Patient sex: F
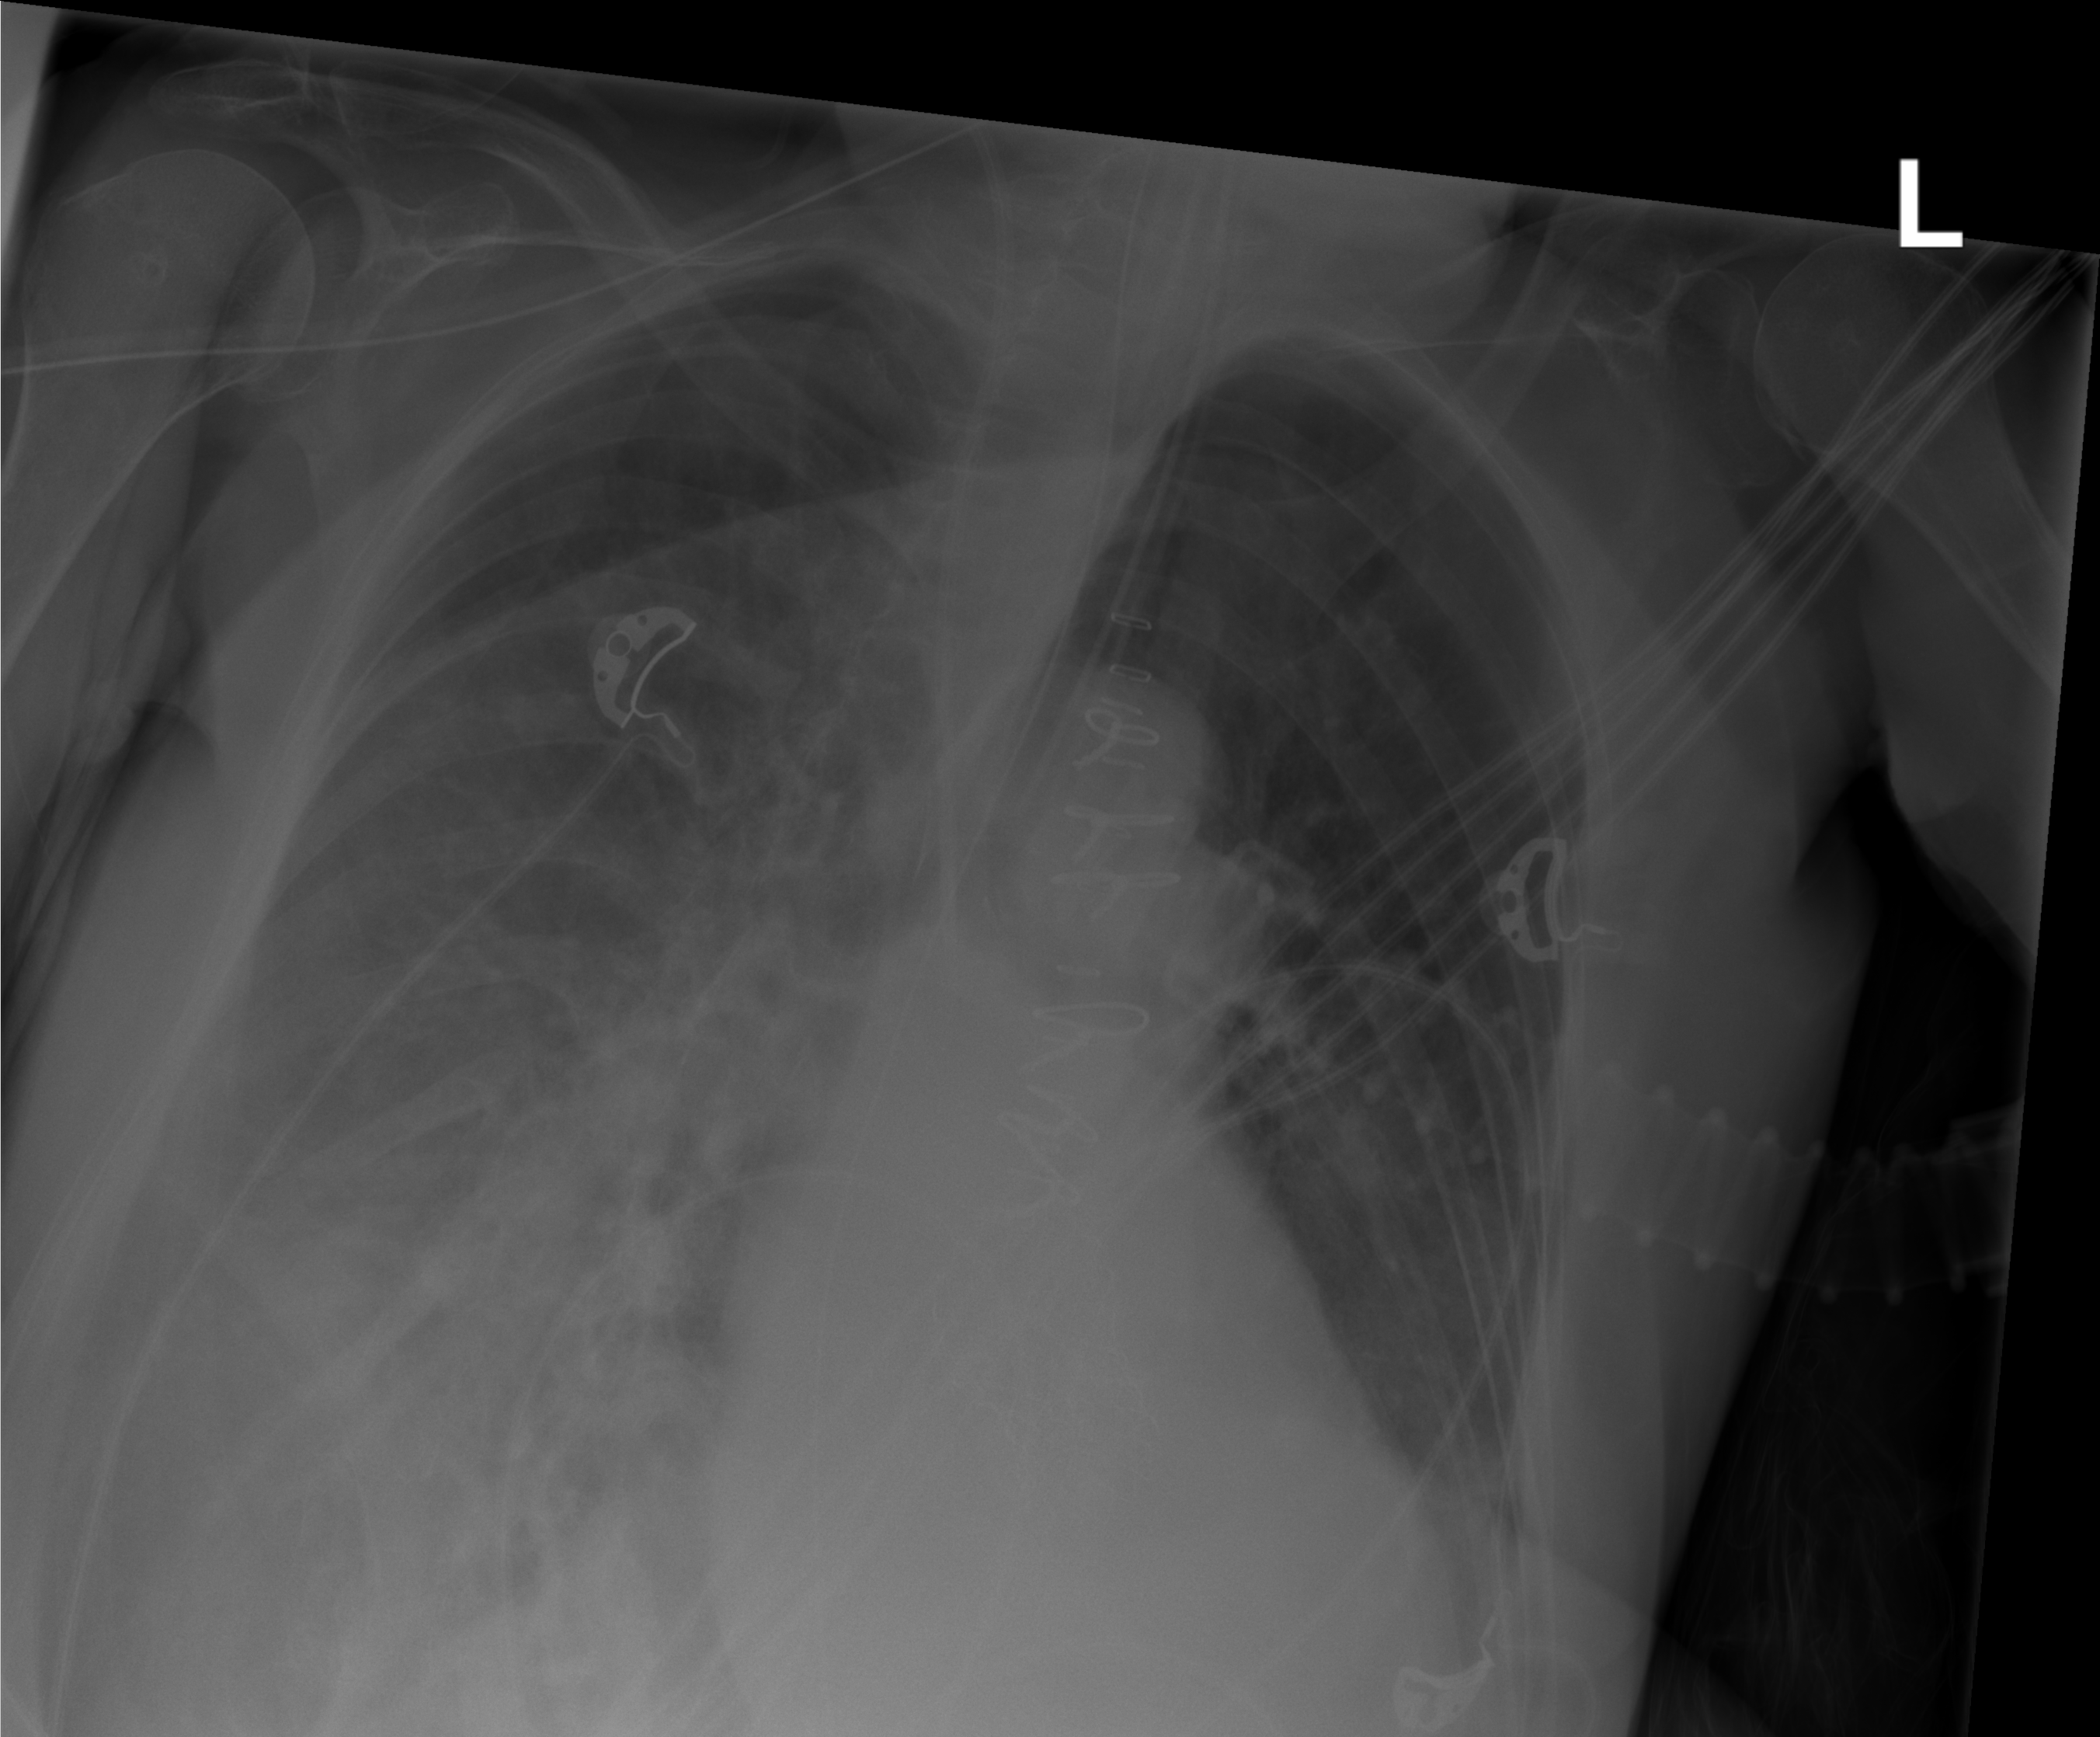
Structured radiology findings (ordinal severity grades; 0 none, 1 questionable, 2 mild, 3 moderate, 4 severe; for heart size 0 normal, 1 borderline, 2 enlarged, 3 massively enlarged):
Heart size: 2
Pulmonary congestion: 3
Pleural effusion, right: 2
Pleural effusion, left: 0
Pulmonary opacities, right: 3
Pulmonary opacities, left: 0
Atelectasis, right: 2
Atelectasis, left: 2